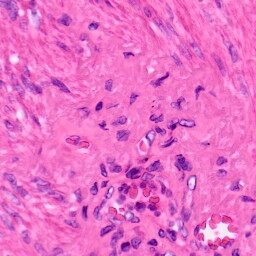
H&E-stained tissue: Lung